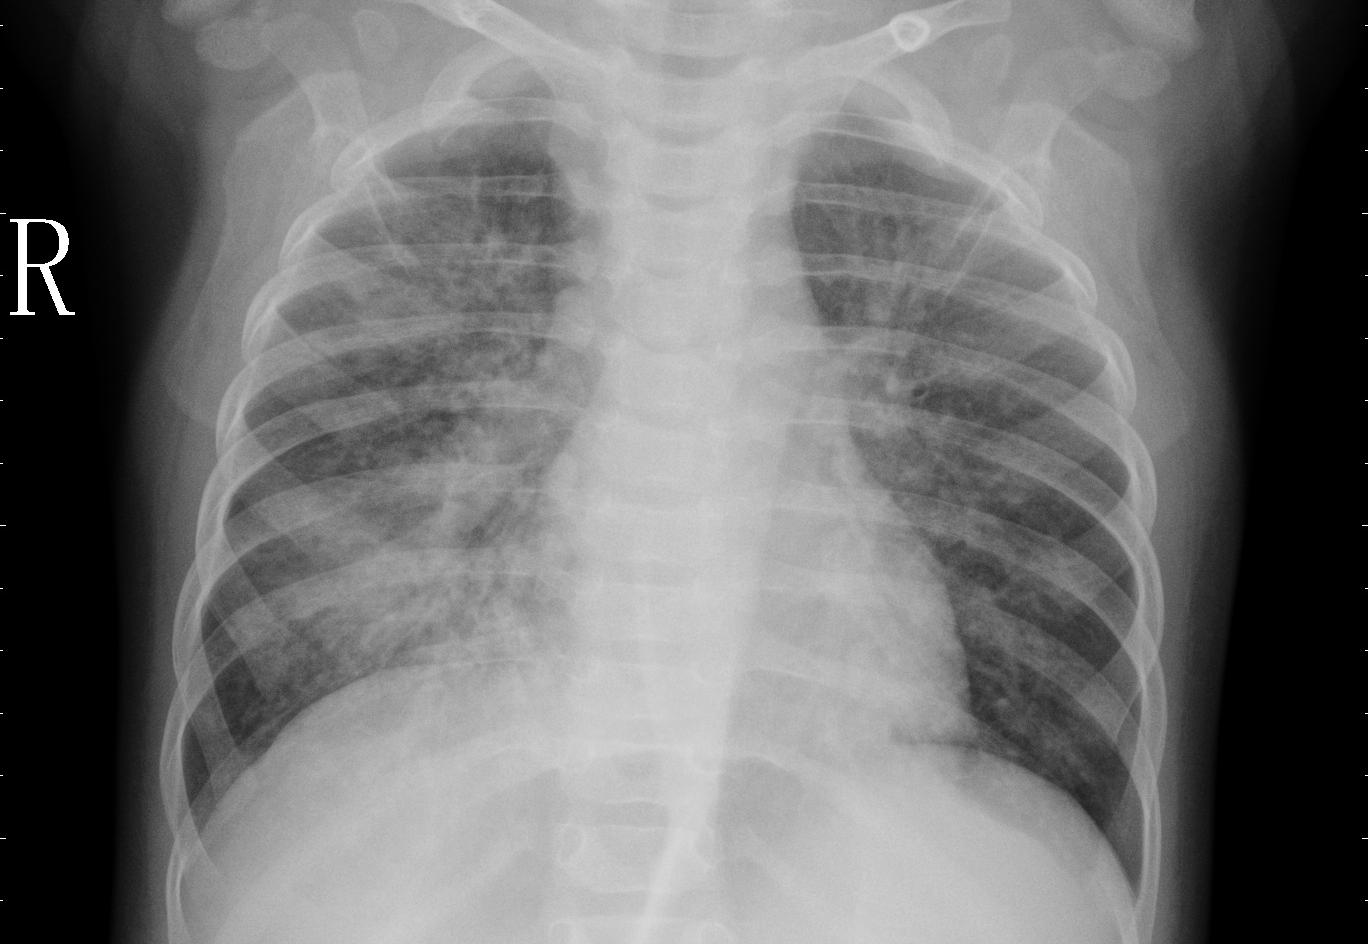
Diagnosis: PNEUMONIA